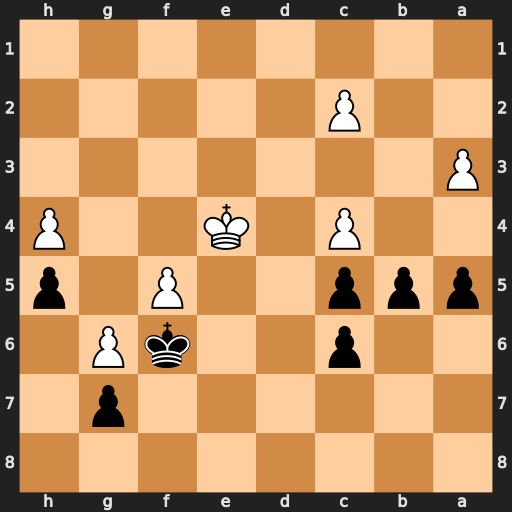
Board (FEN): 8/6p1/2p2kP1/ppp2P1p/2P1K2P/P7/2P5/8
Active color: b
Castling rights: -
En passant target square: -
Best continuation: a4 cxb5 cxb5